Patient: sex M, age 64
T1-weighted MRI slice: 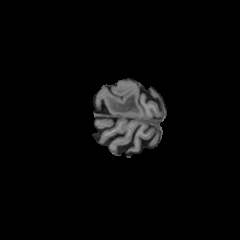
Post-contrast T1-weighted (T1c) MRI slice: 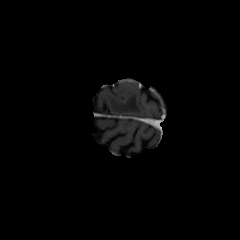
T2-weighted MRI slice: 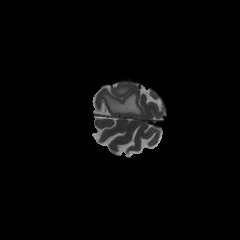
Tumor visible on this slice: yes
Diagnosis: Glioblastoma, IDH-wildtype
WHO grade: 4